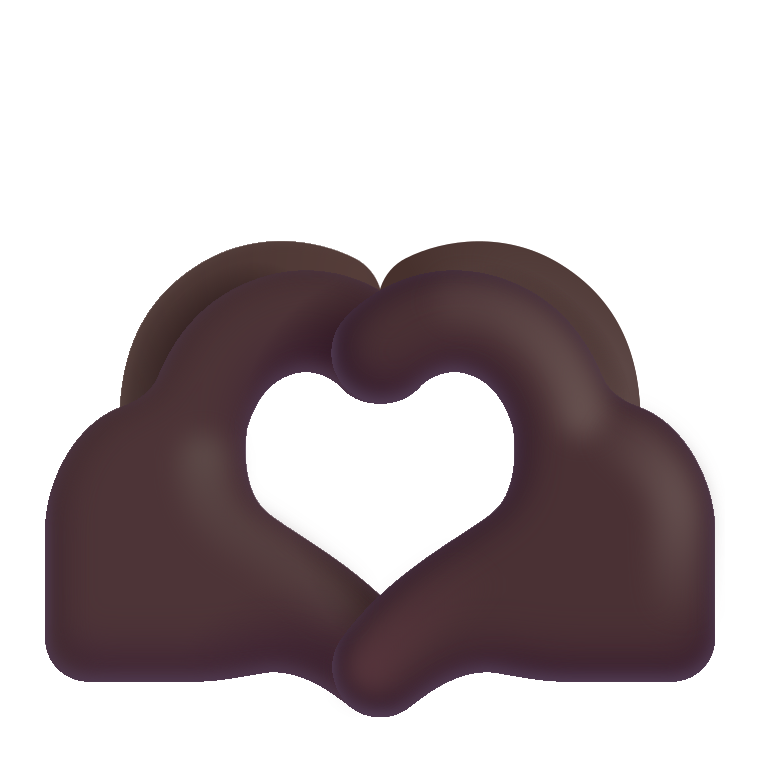
heart hands color dark